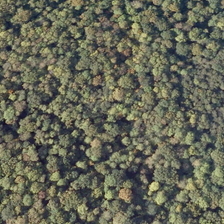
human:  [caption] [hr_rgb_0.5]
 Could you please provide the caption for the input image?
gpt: many green trees are in a piece of forest .

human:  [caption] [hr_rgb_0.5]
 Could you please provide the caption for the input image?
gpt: many green trees are in a piece of forest .

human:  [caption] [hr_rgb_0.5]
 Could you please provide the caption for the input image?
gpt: many green trees are in a piece of forest .

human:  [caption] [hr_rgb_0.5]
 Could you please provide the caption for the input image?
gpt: many green trees are in a piece of forest .

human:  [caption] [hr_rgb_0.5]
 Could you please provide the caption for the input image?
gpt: many green trees are in a piece of forest .